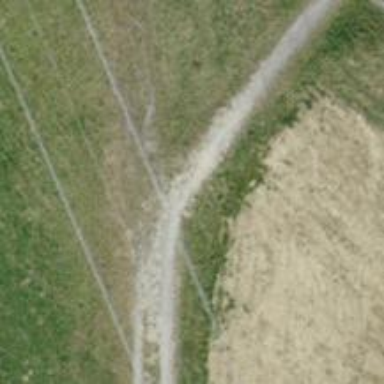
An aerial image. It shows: Pebblestone track with grade2 quality.